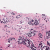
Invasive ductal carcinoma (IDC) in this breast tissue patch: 1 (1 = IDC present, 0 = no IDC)